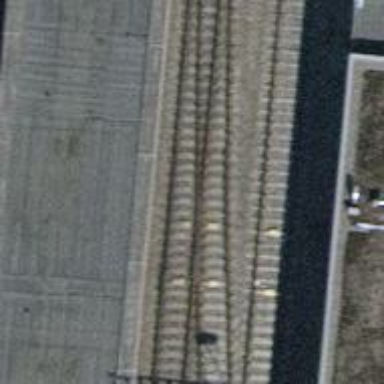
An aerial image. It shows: Siding railway track with electrified contact line.